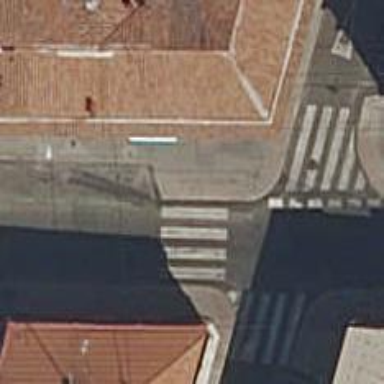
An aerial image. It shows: Marked crossing on the road.